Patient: sex M, age 47
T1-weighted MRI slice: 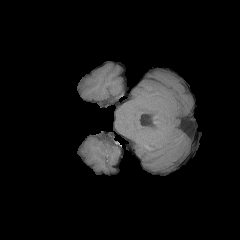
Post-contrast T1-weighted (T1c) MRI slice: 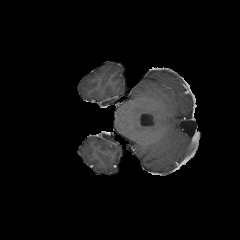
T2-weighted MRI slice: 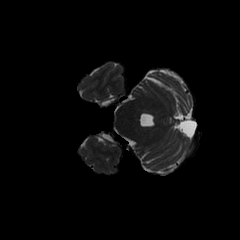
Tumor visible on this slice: no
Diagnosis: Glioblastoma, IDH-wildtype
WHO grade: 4